Interaction volume radius: 10 \u00c5
Interaction volume height: 25 \u00c5
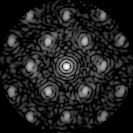
Disorder parameter: 0.4114